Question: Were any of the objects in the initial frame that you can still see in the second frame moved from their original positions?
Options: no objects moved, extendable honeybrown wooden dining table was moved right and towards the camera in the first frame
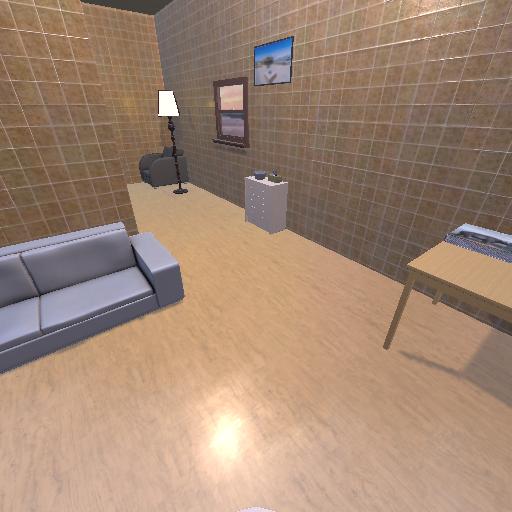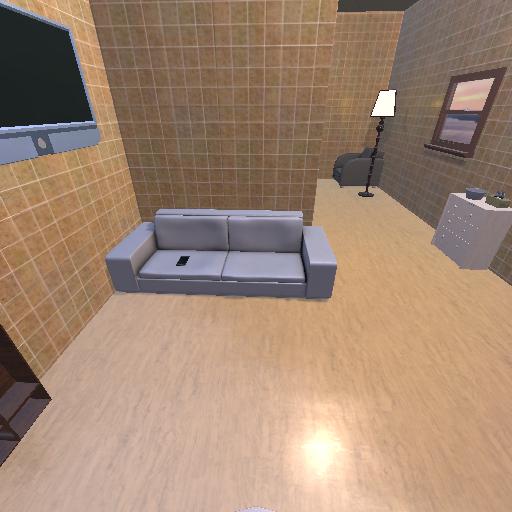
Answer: no objects moved